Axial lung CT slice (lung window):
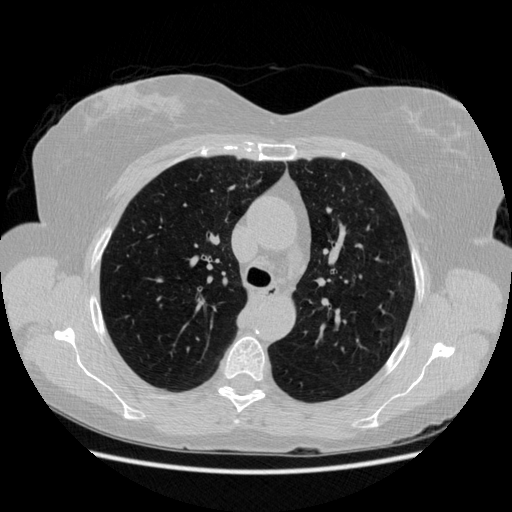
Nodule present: no